I will show an image sequence of human cooking. I have annotated the images with numbered circles. Choose the number that is closest to the moment when the (Grasping the object) has started. You are a five-time world champion in this game. Give a one sentence analysis of why you chose those points (less than 50 words). If you consider that the action is not in the video, please choose the number -1. Provide your answer at the end in a json file of this format: {"points": []}
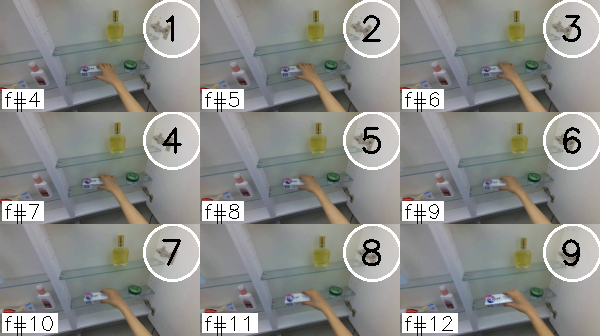
Frame 2 shows the clearest moment of hand-object contact.
{"points": [2]}